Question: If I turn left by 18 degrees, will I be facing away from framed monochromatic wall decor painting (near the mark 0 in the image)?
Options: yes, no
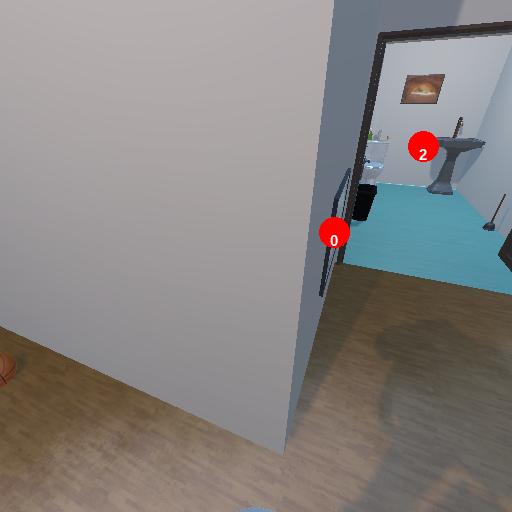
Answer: yes